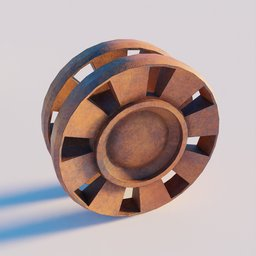
Label: mechanical